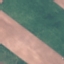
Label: AnnualCrop